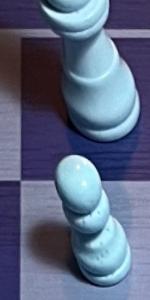
Label: Pawn_White